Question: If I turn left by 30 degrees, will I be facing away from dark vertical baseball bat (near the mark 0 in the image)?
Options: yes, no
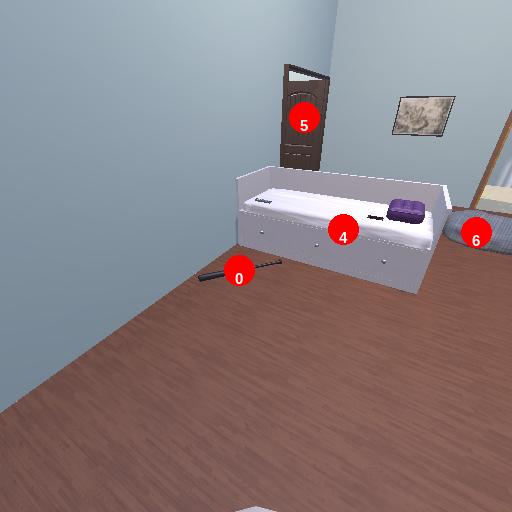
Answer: yes